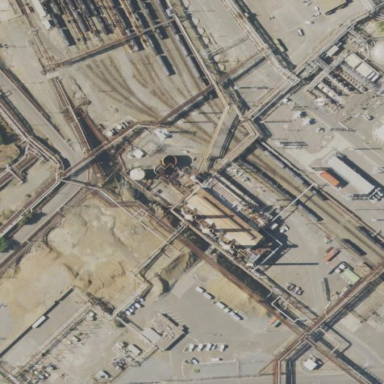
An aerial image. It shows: Industrial area with refinery.